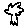
Label: tree